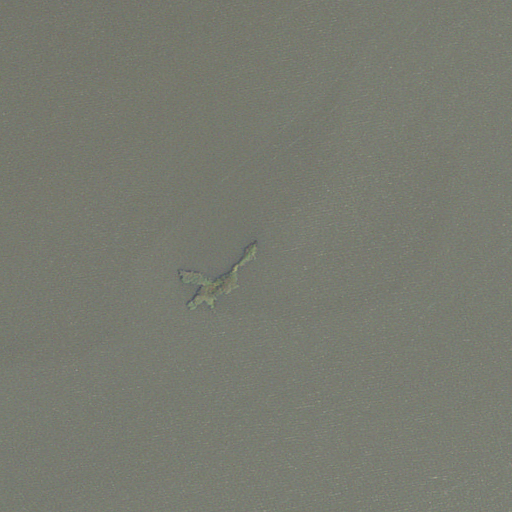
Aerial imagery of island in Virginia named Shell Island containing only open water